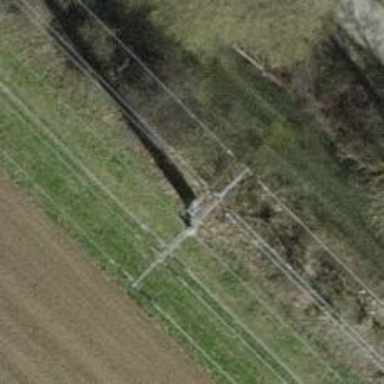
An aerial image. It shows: Power pole.